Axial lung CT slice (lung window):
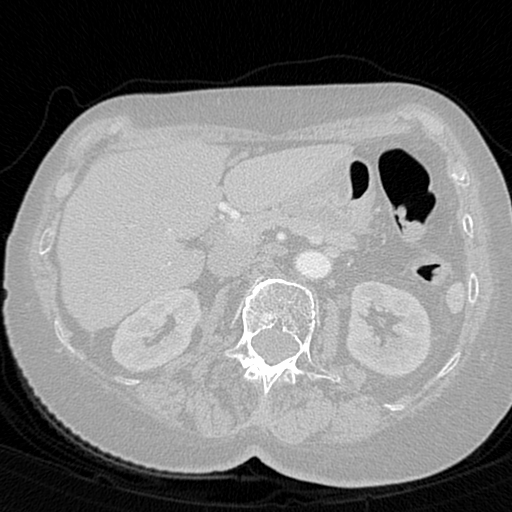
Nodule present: no